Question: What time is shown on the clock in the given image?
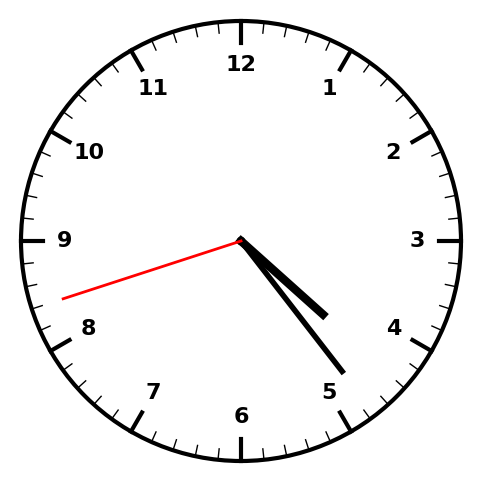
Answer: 04:23:42